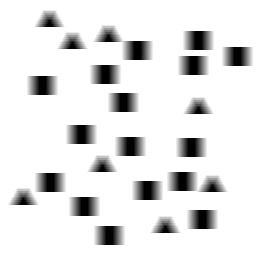
Squares: 16
Triangles: 8
Stars: 0
Total shapes: 24